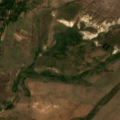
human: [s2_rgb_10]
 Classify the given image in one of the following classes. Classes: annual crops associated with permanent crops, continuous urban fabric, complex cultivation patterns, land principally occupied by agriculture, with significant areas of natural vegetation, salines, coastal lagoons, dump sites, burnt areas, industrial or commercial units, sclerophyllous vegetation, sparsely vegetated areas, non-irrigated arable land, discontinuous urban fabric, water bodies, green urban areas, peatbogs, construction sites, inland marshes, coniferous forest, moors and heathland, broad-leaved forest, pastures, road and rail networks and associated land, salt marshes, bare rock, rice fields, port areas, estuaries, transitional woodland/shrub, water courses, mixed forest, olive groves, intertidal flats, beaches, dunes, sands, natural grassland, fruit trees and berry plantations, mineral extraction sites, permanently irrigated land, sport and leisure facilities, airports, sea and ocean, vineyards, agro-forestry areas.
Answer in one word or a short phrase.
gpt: non-irrigated arable land, pastures, land principally occupied by agriculture, with significant areas of natural vegetation, natural grassland, transitional woodland/shrub